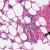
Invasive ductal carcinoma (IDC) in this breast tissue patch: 0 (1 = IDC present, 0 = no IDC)